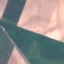
Land use / land cover class: AnnualCrop